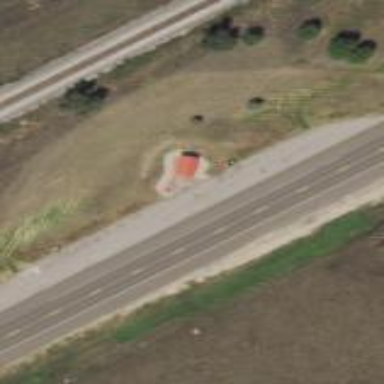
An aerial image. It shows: Rest area along the road with picnic tables.